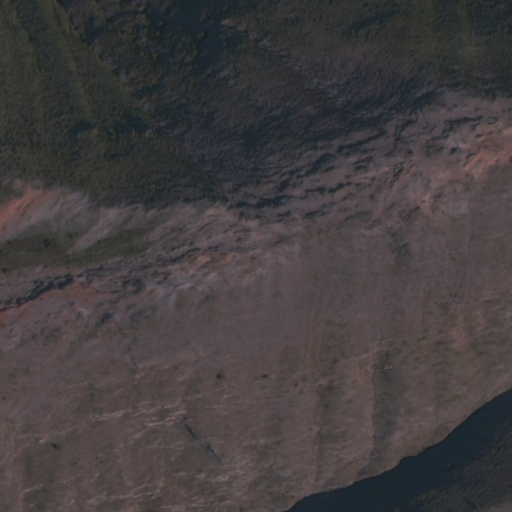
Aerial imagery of mountain in Hawaii named Luakoʻi containing only unknown